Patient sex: M
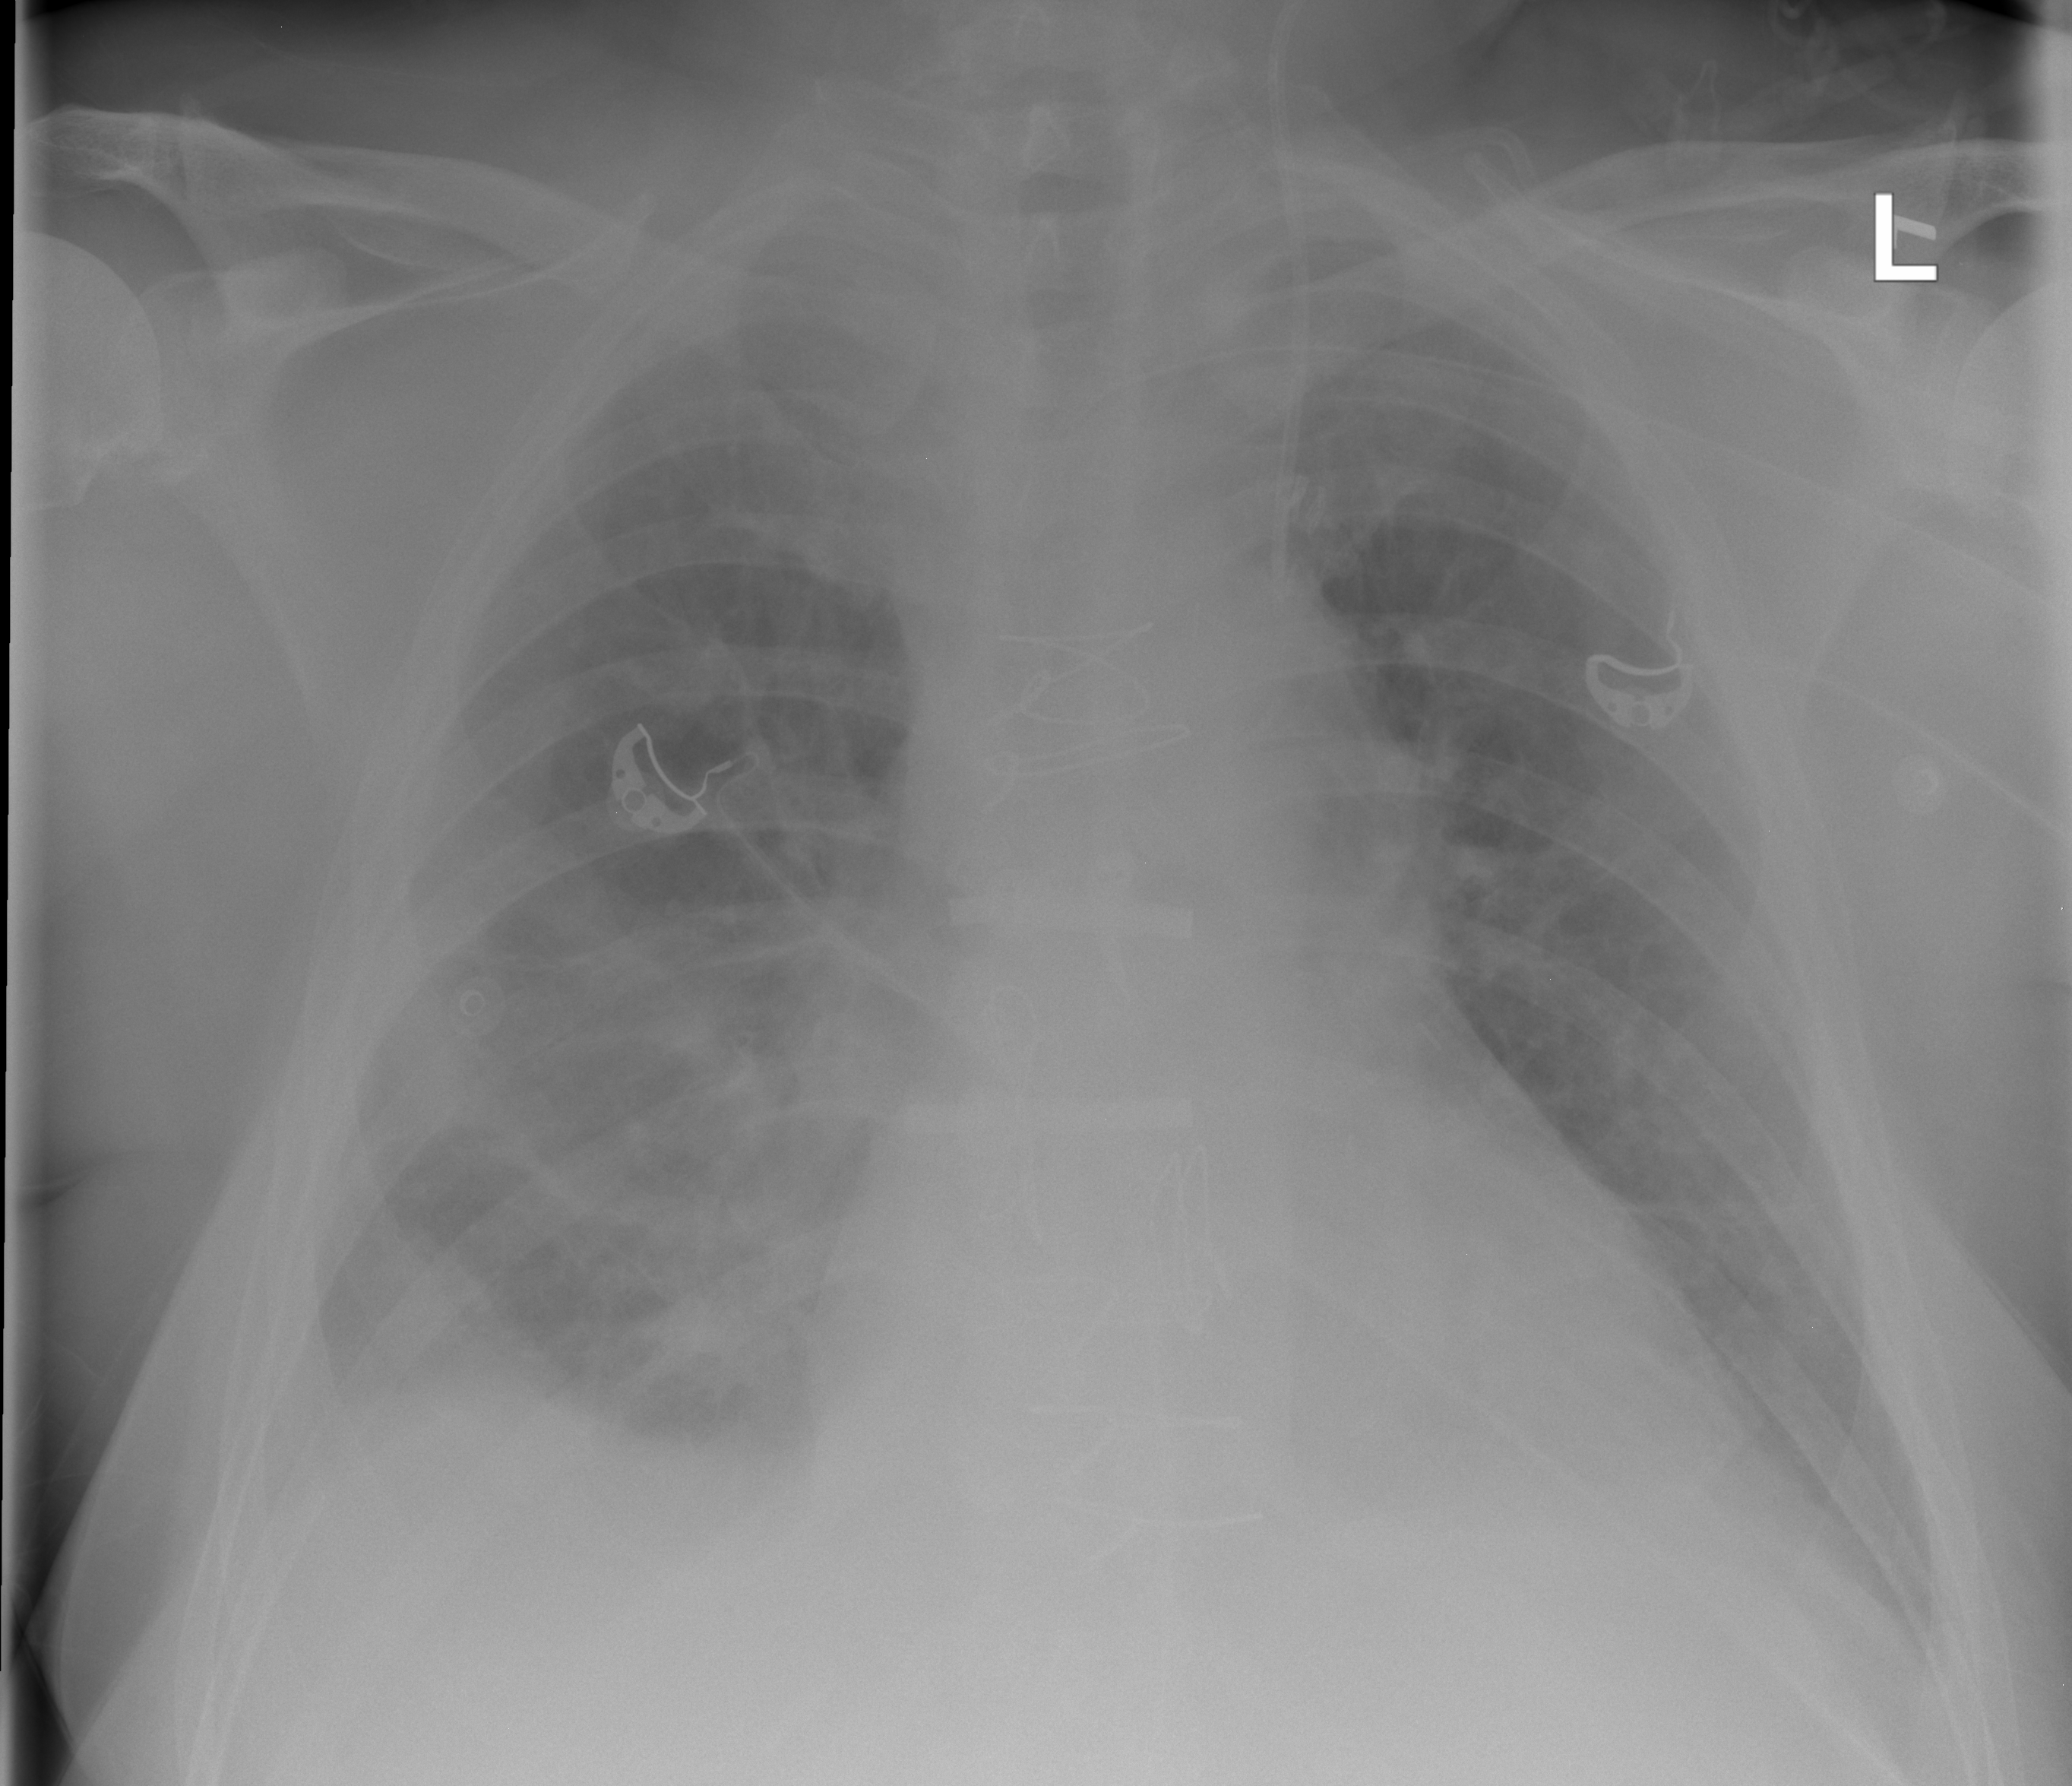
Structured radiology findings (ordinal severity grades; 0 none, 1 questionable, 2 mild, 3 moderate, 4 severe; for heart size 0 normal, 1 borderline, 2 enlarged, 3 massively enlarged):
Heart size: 1
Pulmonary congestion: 1
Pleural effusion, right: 2
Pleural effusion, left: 1
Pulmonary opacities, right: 2
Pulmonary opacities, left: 1
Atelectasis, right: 2
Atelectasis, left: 2